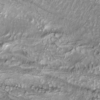
Label: not_dusty